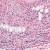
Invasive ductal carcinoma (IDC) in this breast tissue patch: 1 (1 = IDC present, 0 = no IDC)